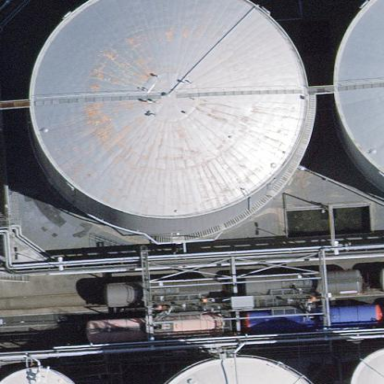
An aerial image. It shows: Building with storage tank.